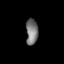
Tissue: lung
Cell type: Epithelial cells
Senescence score: 0.22
Nuclear area (px): 306
Mean DAPI intensity: 118.82